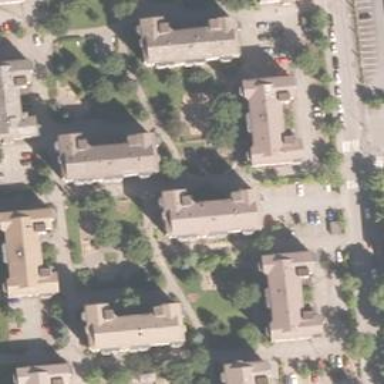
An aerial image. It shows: Residential area on city block.